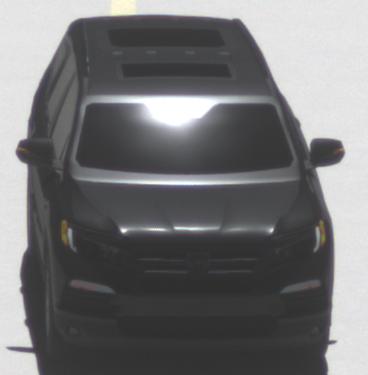
Make: Honda
Model: Pilot
Detailed model: 3
Model produced from: 2015
Model produced until: 2022
Doors: 5
Color: black
Road condition: dry road
Daytime: midday
Contrast: high contrast